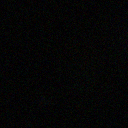
Screen state: off